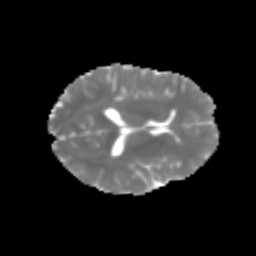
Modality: MD
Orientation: axial
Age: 23
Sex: male
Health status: healthy